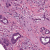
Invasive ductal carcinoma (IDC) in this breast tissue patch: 1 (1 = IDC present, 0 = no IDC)